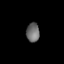
Tissue: lung
Cell type: Fibroblasts
Senescence score: 0.5888
Nuclear area (px): 248
Mean DAPI intensity: 106.484